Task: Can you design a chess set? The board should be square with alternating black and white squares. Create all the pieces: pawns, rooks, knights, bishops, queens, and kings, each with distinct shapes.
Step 3162:
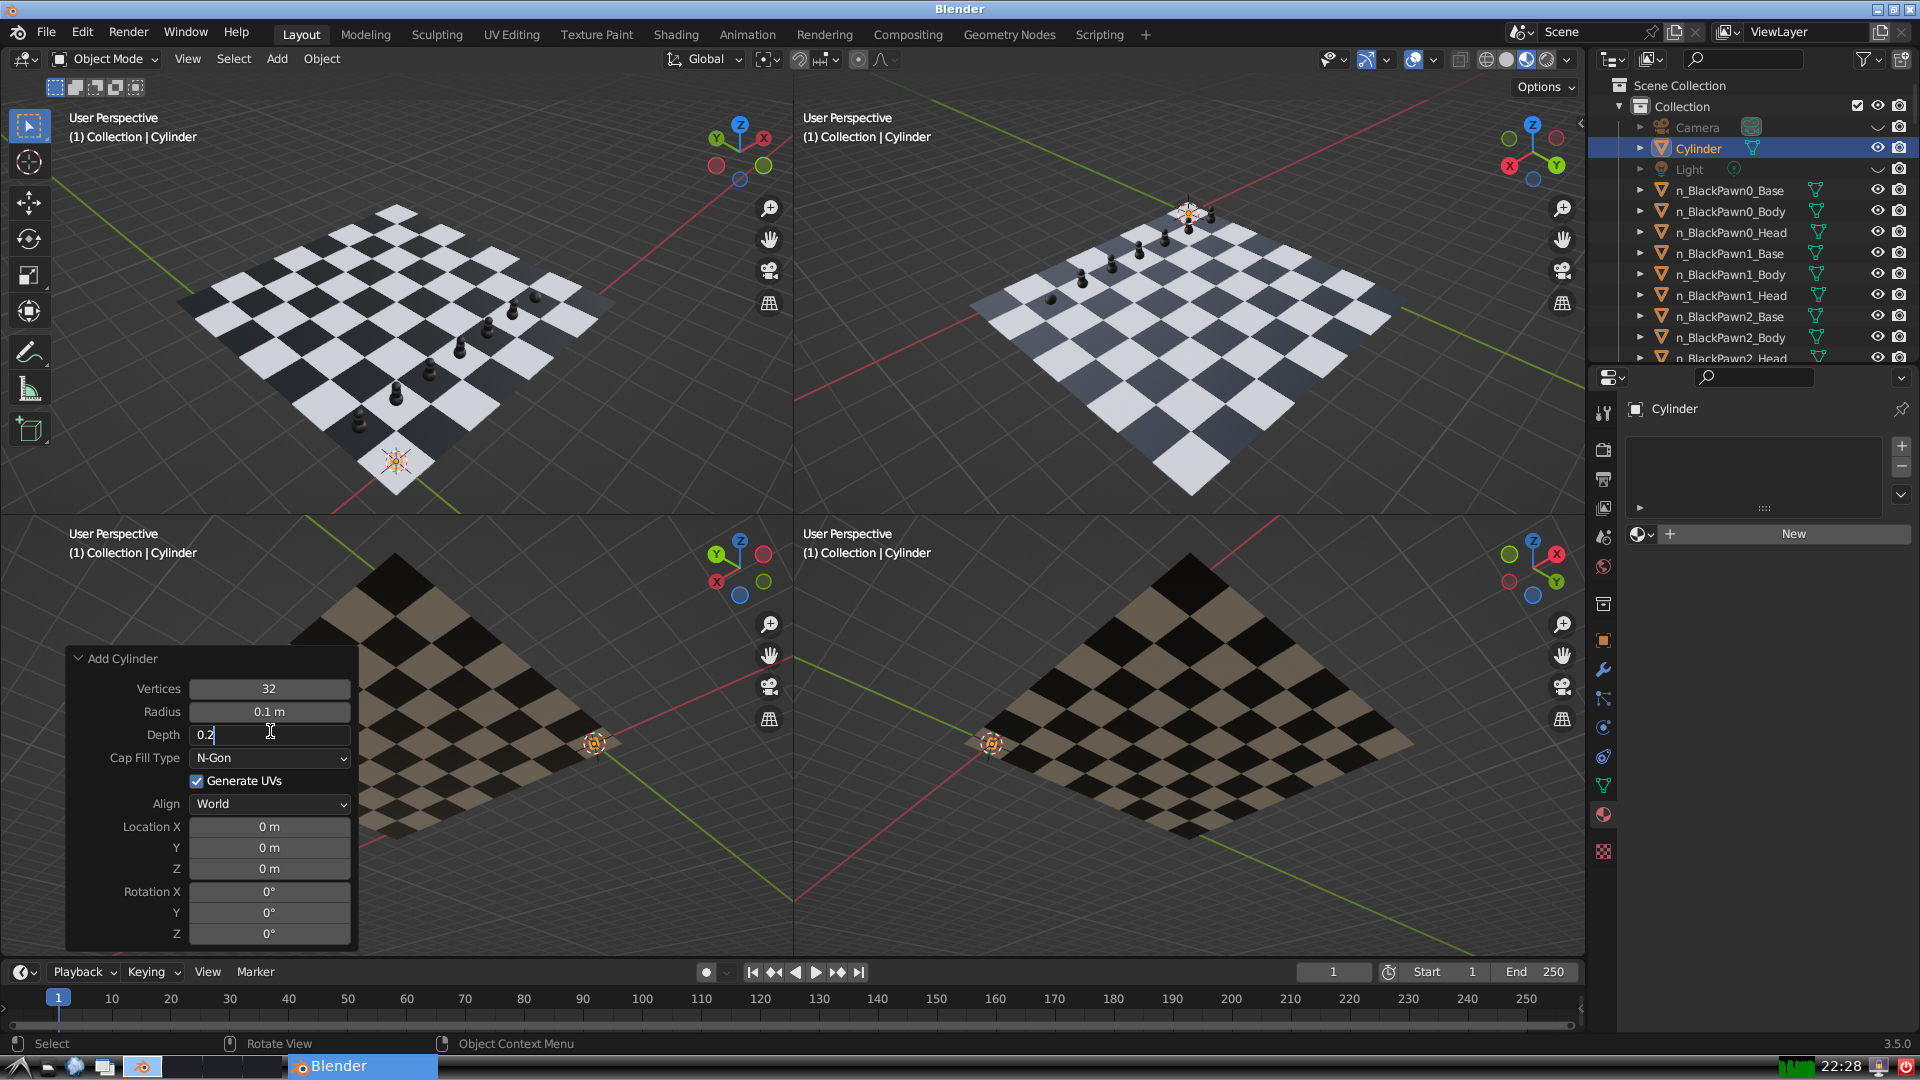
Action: {"key_press": ['Return']}